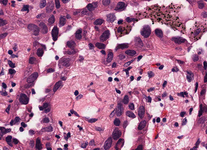
Tumor epithelial tissue: yes
Tumor-associated stroma tissue: yes
Normal tissue: no